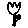
Label: flower